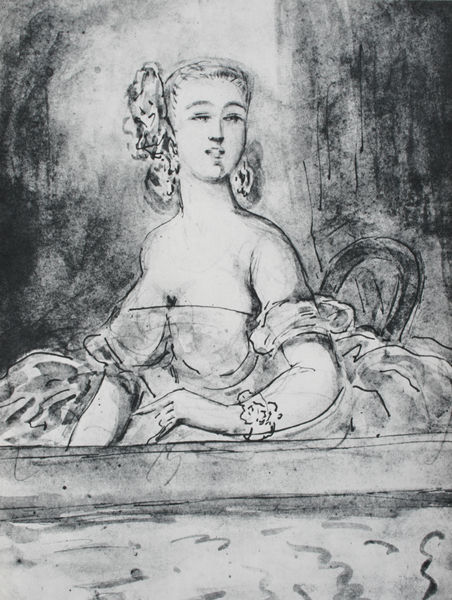
Titel: Une loge
Künstler: Constantin Guys
Schlagwörter: dunkel, hand, haut, kopf, nackt, schatten, weiß, grob, mädchen, sitzen, ausschnitt, bar, brust, busen, elegant, frau, frisur, hell, hintergrund, kleid, licht, schmuck, schwarz, skizze, stuhl, tisch, zeichnung, dame, jung, augen, barock, falten, gesicht, haarschmuck, ärmel, bildnis, hals, portrait, rückenlehne, brüstung, gewand, haare, pose, sessel, stoff, oper, theater, dekollete, locken, schulter, schultern, balkon, lächeln, lehne, röcke, studie, tüll, schattierung, loge, stuhllehne, zuschauerin, lachen, laviert, tusche, kohle, groß, entwurf, armband, este, handg, dekolltee, dusche, lavierung, dicklich, unförmig, linein, tich, kleidd, hasnd, gesischt, runter, augenbraune, feine striche, öächeln